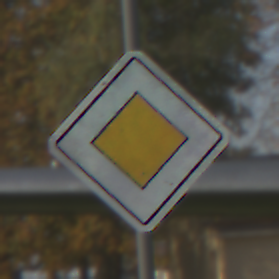
Verkehrszeichen: Vorfahrtsstrasse
Umgebung: Outdoor, Special
Tageszeit: SunriseSunset
Wetter: Clear
Licht: Natural
Jahreszeit: NotSpecified
Kontrast: MediumContrast